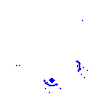
Particle: kaon